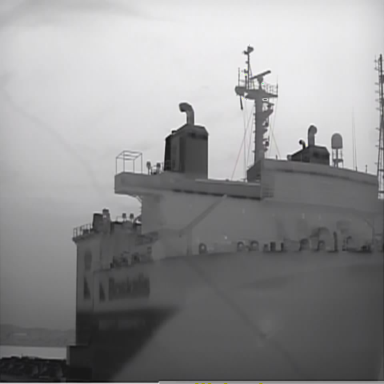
There is a liner in the infrared image.